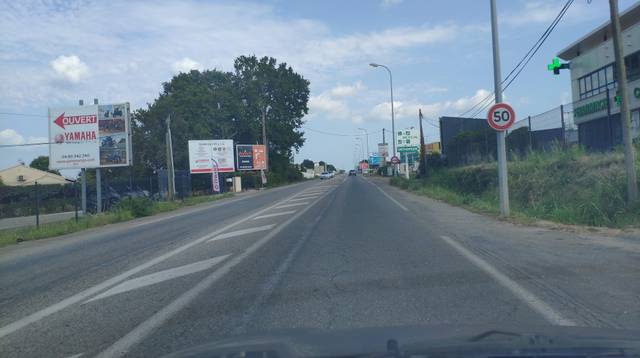
Region: France
Coordinates: 44.123, 4.829